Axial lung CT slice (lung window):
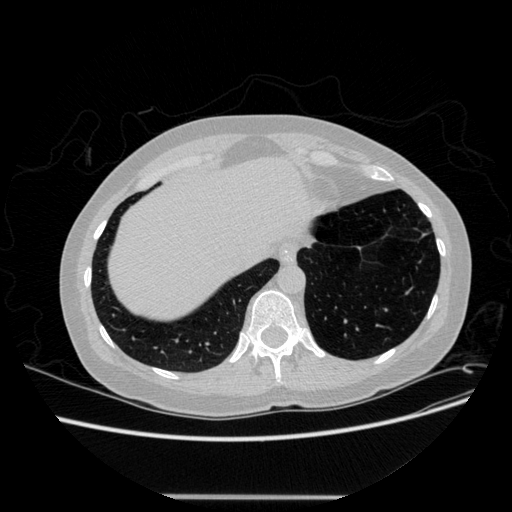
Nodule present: no